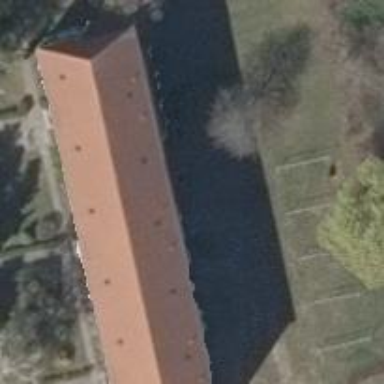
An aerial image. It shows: White building with hipped roof made of roof tiles.